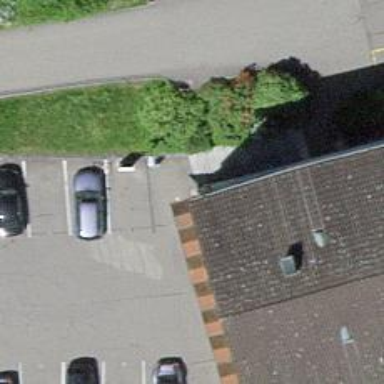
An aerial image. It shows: Steps with paved surface.